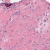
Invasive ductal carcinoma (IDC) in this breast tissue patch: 0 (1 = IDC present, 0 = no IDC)